Question: I got some trouble to get the height of a div with jquery.
I create the div in the html and affect some text to it when I click a button. After that I want to get the height of that div to vertically align it in the parent div, But the 'Height()' function of jquery return '0' to me.
In the debug console of google chrome I see the height of the div then I point at it, but the height is still not returning the value.
<URL>
Here is my result on JS FIDDLE

I got google chrome Version 35.0.1916.114 m
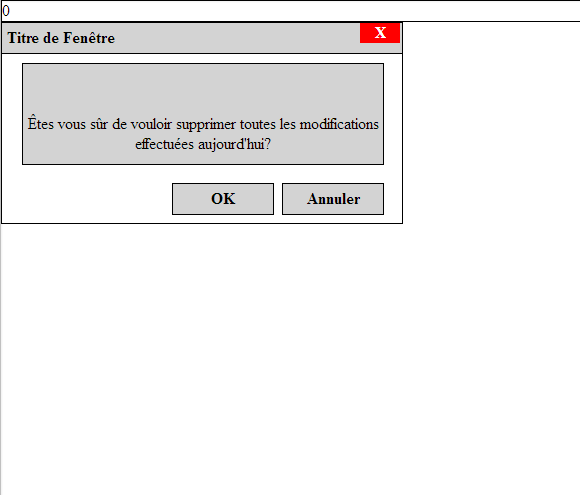
Answer: The height of the 'div#lblMsgBoxMessage' is 0 because when you try to use :
'''
$("#lblMsgBoxMessage").height()
'''
the div element is .
You can try by clicking on the 'div#click' again, and then the height is available because the element was already displayed.
You have to set the height the :
'''
$("#msgBox").show();
'''
like this : <URL>